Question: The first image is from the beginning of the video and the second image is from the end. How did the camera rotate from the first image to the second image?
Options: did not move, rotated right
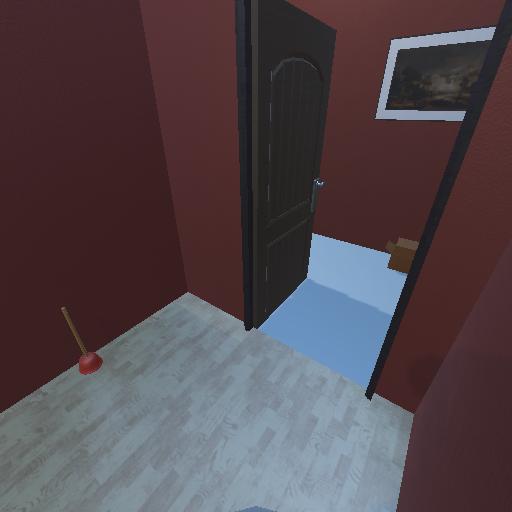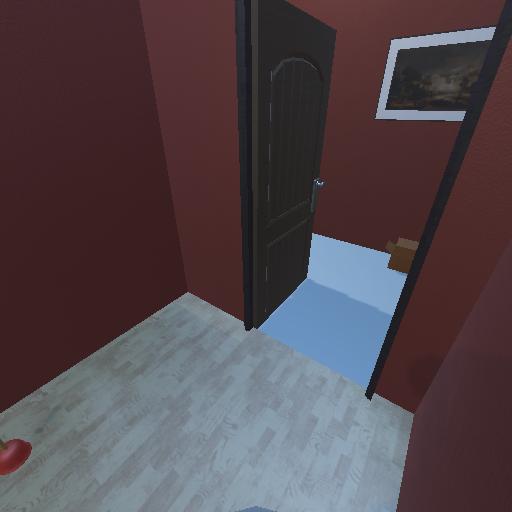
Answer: did not move